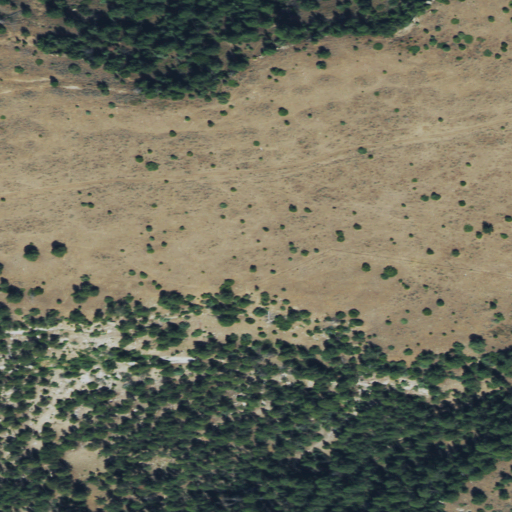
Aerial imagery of plain(s) in Wyoming named Schoonover Flats containing evergreen forest, grassland, and shrub